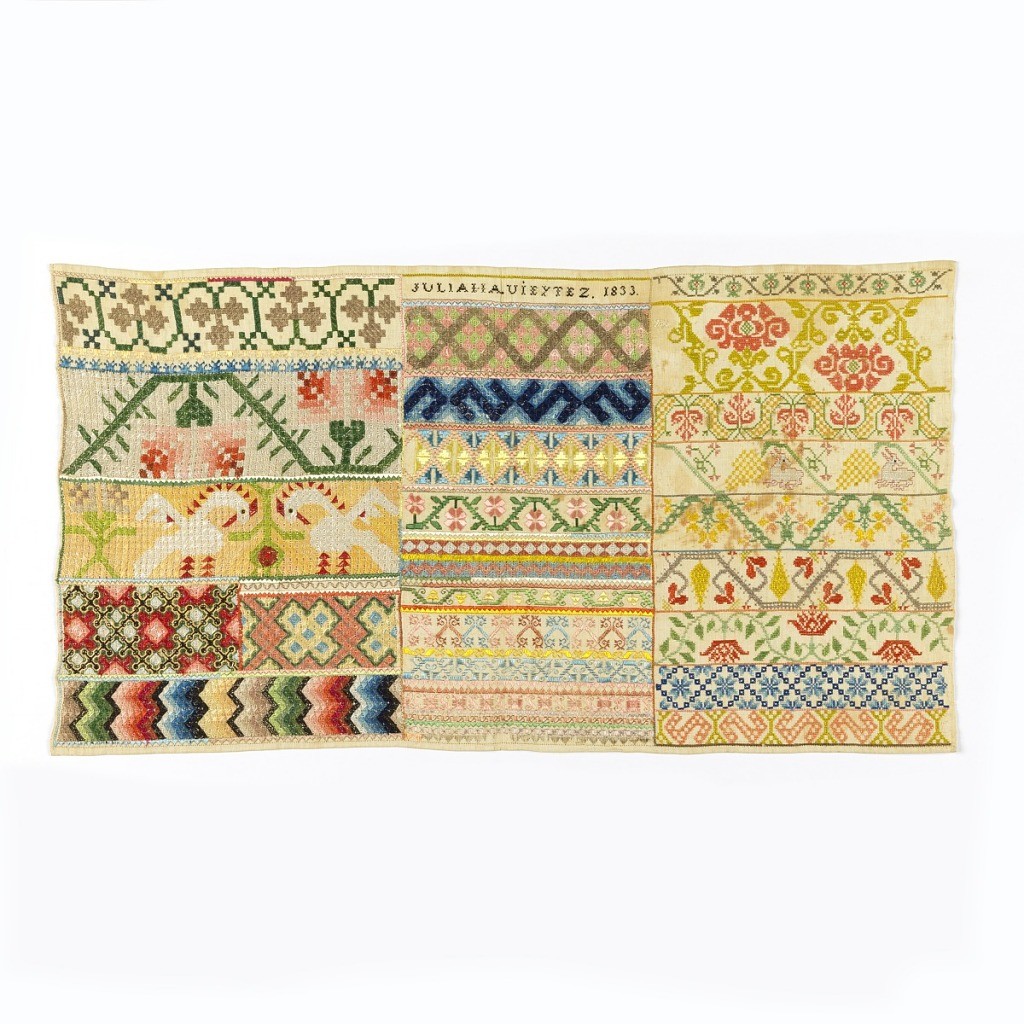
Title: Sampler
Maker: Juliana Vieytez
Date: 1833
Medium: silk embroidery on linen foundation Technique: embroidered in cross, long-armed cross, satin, double running, and aztec stitches (running stitch and wrapping over withdrawn elements) on plain weave foundation
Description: Three columns of geometric and floral patterned bands in many colors. Pelicans in middle of right hand column. An inscription at the top center reads Juliana Vieytez 1833.